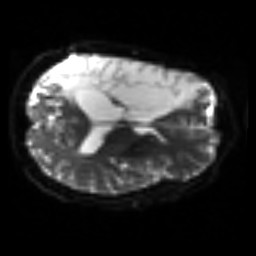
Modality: sbref
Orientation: axial
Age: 40
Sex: male
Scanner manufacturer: siemens
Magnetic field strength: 3 T
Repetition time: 3.2 s
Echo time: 0.081 s